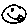
Label: smiley face